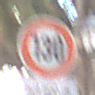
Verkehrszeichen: Geschwindigkeit130
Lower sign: LaengeEinerStrecke5
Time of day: MorningAfternoon
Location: Outdoor (Suburban)
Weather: PartlyCloudy
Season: NotSpecified
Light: Natural